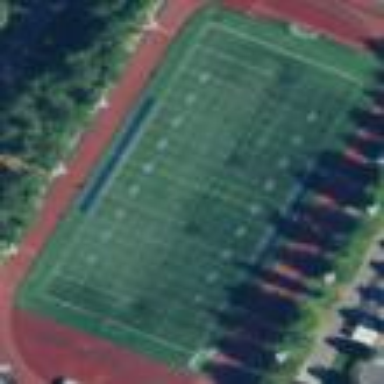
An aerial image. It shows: American football pitch for leisure and sport activities.